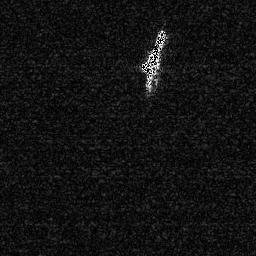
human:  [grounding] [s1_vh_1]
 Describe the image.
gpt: In the satellite image, there is  <ref>1 large ship </ref> <box>[[53, 10, 65, 35, 0]]</box> located at top.